Question: I'm getting an issue with adding a 'Double' to a 'List<double>' from a 'CSV' file. Now I've done this before, with the exact same file, and added it to a 'Double Array'.
Here is my code that works with an 'array':
'''
double[] ch1Array = new double[arraySize];
if (openFileDialog1.ShowDialog() == DialogResult.OK)
{
string fileName = Path.Combine(filePath, openFileDialog1.FileName);
var reader = new StreamReader(File.OpenRead(fileName));
while(!reader.EndOfStream)
{
var line = reader.ReadLine(); //Get through the column titles
var values = line.Split(',');
if (dataSize > 0)
{
try
{
ch1Array[dataSize] = Convert.ToDouble(values[1]);
//etc...
'''
This code works perfectly and the only thing I change is that I am not using an 'Array' anymore and instead am using a 'List<double>':
'''
List<double> ch1Array = new List<double>();
if (openFileDialog1.ShowDialog() == DialogResult.OK)
{
//Create stream reader and open file
string fileName = Path.Combine(mainFilePath, openFileDialog1.FileName);
var reader = new StreamReader(File.OpenRead(fileName));
int counter = 0;
//Read document until end of stream
while (!reader.EndOfStream)
{
var line = reader.ReadLine();
var values = line.Split(',');
try
{
ch1Array.Add(Convert.ToDouble(values[1]));
//etc..
'''
Now I am assuming I am using the 'List' wrong (it's the first time I have used 'Lists'). Once the program gets to that section (it compiles and runs fine) it tells me I have an error and that my input string was not in the correct format. But since I can use the variable 'values[1]' in other contexts as a 'Double' I don't know what I am doing that is throwing the error.
Can anyone tell me what I am doing wrong?
EDIT: Here is the exception thrown:

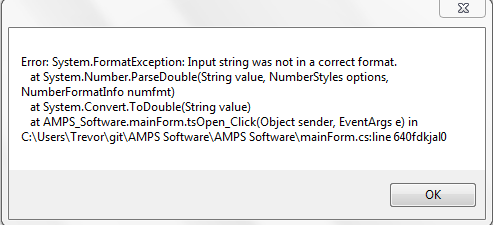
Answer: You said your message box was showing the value to be "3276". This means you're trying to do 'Convert.ToDouble(""3276"")' which will throw the exception you're getting.
Change the following line:
'''
Convert.ToDouble(values[1])
'''
To:
'''
Convert.ToDouble(values[1].Replace(""",""));
'''